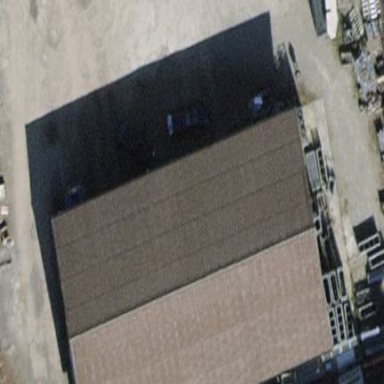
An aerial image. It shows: Warehouse.